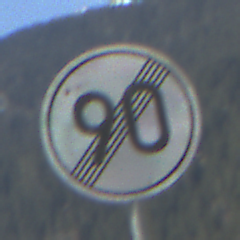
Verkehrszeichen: EndeGeschwindigkeit90
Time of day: MorningAfternoon
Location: Outdoor (Nature)
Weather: PartlyCloudy
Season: NotSpecified
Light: Natural